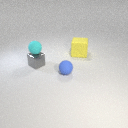
small gray metal cube below small cyan rubber sphere